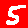
Digit: 5